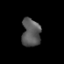
Tissue: prostate
Cell type: T cells
Senescence score: 0.3052
Nuclear area (px): 509
Mean DAPI intensity: 89.171